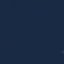
Label: SeaLake